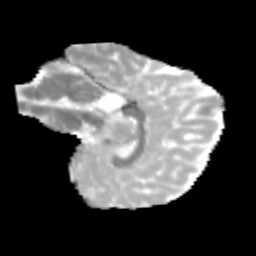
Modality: MD
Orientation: sagittal
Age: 9
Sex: female
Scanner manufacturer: siemens
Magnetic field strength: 3 T
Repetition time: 3.8 s
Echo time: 0.07 s